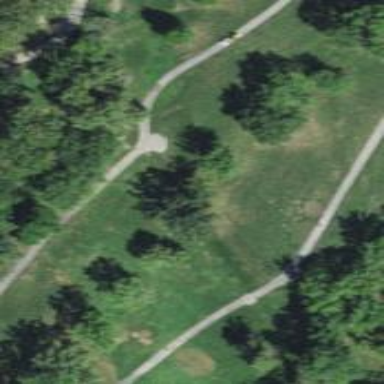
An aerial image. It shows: Service road designated as golf cart path.